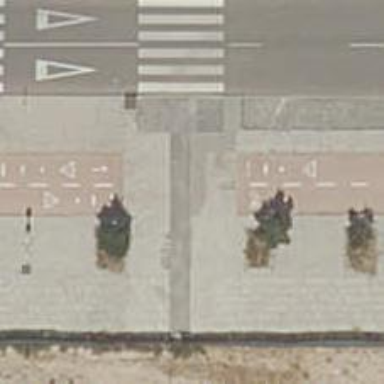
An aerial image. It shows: Footway.